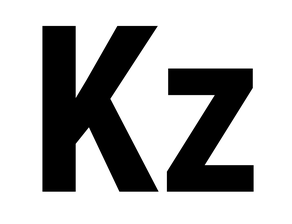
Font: Roboto_Condensed_Bold